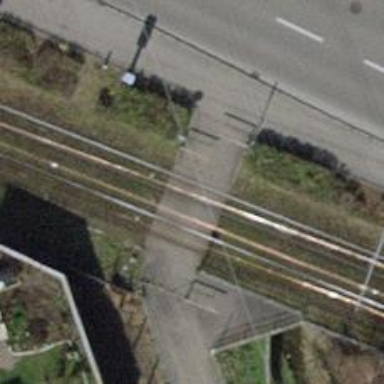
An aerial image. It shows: Crossing for the railway.